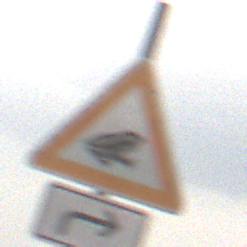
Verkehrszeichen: AmphibienwanderungLinks
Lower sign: RichtungsangabeDurchPfeile5
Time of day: MorningAfternoon
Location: Outdoor (Nature)
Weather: Overcast
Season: NotSpecified
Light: Natural